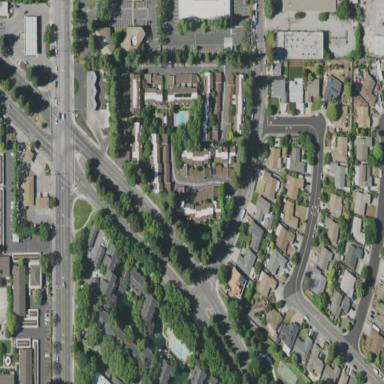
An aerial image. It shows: Residential area consisting of condominiums.